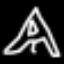
Label: The Eiffel Tower